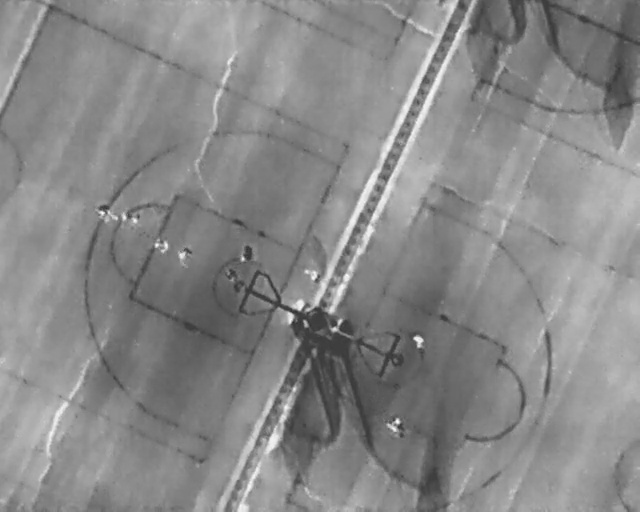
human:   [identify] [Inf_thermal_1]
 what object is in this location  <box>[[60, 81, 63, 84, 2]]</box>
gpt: <ref>1 large person at the bottom</ref>